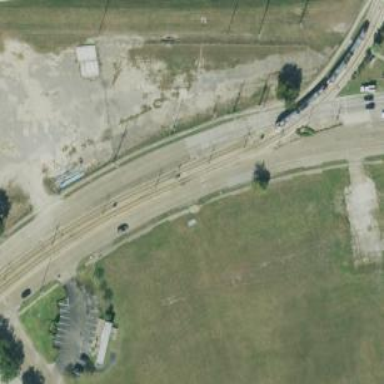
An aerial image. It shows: Light rail electrified with contact line.